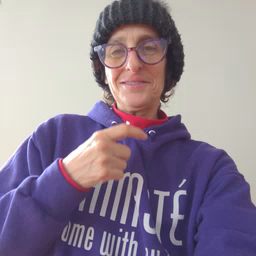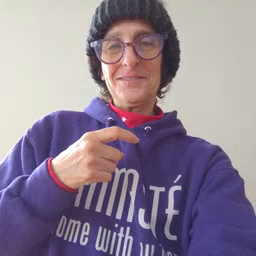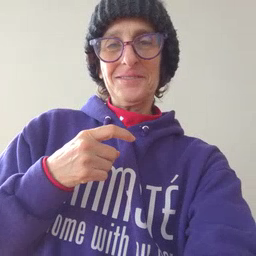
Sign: stay